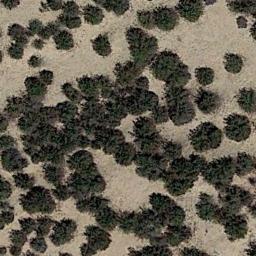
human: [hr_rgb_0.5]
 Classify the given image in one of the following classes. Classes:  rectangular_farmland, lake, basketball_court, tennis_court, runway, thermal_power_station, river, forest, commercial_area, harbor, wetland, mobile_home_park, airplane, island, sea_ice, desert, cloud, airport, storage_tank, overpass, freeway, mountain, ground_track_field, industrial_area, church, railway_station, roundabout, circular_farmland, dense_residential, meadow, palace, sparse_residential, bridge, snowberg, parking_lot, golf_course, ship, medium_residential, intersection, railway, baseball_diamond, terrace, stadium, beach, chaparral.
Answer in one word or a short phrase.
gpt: chaparral